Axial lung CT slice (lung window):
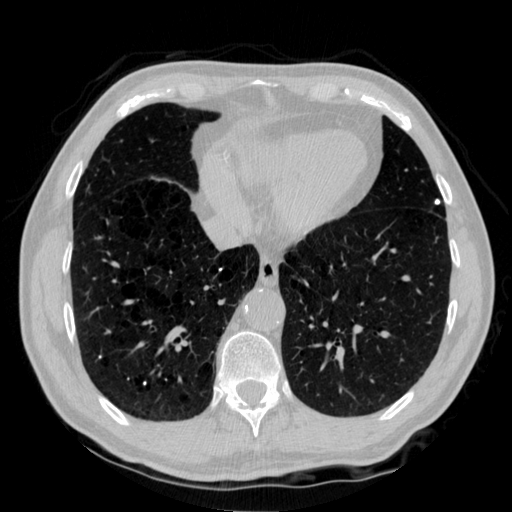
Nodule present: yes
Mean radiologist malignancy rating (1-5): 1